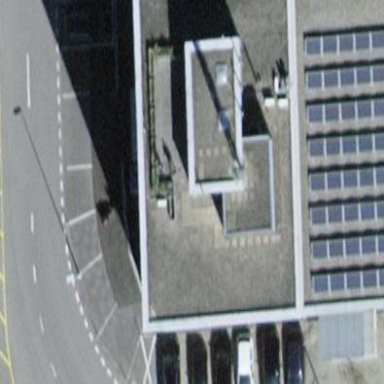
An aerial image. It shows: Commercial building.